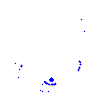
Particle: proton